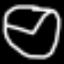
Label: clock